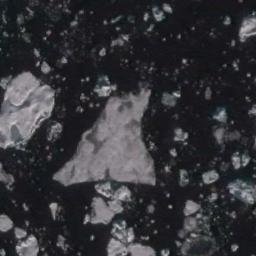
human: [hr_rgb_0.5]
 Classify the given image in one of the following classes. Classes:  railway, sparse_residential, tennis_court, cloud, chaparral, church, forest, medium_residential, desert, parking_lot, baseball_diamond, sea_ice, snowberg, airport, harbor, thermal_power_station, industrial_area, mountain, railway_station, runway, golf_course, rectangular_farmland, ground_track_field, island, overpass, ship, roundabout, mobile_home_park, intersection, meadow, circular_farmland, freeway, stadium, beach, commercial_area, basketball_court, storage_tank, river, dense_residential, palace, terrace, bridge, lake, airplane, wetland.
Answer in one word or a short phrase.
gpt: sea_ice